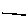
Label: line